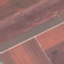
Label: AnnualCrop